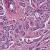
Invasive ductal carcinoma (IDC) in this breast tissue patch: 1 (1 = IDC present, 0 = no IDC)